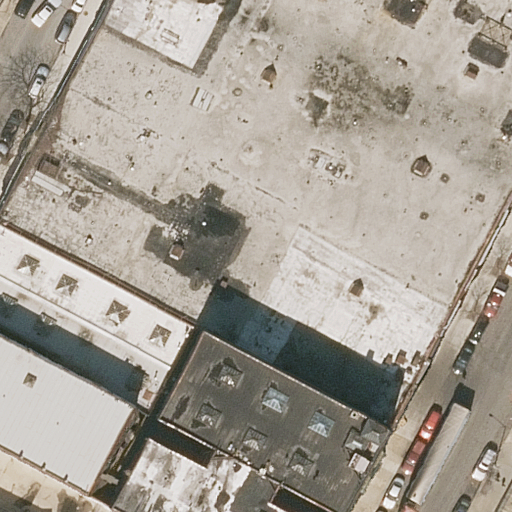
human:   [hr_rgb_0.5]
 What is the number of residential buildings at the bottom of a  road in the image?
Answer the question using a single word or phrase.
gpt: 5

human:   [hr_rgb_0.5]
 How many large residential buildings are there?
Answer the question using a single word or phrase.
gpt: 5

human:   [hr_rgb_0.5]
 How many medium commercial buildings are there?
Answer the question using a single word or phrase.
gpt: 0

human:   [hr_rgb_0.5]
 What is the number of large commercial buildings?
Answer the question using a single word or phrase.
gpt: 0

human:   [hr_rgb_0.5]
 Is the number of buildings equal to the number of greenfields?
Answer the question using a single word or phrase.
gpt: no

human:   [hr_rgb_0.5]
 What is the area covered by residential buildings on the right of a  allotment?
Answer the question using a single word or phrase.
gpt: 0m2

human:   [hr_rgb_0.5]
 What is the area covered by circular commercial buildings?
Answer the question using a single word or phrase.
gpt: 0m2

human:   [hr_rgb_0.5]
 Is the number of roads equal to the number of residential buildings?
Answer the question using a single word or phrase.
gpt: no

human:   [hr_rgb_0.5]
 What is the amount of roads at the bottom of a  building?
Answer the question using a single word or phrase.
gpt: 1

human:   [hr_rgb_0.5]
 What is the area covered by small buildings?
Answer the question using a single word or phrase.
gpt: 0m2

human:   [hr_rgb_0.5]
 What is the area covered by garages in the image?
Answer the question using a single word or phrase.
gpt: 0m2

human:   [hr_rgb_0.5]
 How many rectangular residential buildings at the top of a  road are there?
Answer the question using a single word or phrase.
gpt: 2

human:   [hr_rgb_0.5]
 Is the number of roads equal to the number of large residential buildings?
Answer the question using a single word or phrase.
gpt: no

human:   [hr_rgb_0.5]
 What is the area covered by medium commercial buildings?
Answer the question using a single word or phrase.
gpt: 0m2

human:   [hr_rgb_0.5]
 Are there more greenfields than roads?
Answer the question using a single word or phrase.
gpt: no

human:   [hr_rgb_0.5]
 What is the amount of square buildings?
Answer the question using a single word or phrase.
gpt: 0

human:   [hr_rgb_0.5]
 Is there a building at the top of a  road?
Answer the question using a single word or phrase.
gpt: yes

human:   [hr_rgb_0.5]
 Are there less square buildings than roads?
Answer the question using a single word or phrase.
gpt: yes

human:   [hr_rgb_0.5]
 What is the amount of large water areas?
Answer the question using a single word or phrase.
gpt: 0

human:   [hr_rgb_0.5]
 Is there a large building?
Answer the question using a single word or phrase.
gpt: yes

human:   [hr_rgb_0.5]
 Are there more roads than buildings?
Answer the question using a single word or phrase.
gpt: no

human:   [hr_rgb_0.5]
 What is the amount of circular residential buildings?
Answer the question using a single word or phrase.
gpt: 0

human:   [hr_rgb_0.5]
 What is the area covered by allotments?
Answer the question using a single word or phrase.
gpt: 0m2

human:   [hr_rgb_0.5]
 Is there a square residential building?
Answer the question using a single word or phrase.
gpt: no

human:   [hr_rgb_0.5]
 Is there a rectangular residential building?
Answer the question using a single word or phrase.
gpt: yes

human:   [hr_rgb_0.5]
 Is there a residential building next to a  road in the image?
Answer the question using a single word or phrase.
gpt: yes

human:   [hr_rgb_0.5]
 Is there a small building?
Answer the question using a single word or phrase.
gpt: no

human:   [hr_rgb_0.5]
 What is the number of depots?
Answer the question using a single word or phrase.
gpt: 0

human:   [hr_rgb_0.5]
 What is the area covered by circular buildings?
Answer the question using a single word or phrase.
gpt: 0m2

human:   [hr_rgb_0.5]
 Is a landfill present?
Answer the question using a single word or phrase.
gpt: no

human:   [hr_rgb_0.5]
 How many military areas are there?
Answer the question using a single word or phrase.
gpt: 0

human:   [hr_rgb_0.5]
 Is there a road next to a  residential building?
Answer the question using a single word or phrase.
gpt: yes

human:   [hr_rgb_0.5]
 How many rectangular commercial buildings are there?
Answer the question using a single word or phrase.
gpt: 0

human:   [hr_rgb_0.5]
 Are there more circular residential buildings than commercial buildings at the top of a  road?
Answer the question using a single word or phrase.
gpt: no

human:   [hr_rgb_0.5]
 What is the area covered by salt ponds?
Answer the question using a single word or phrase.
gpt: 0m2

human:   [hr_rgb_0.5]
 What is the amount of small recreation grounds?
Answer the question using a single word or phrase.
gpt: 0